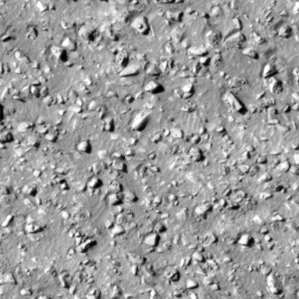
Label: non_frost